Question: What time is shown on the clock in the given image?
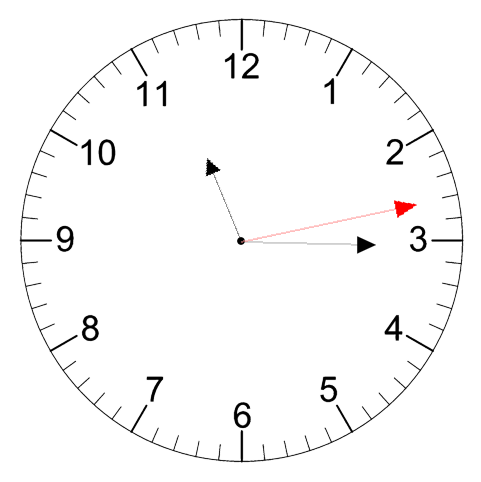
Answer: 11:15:13